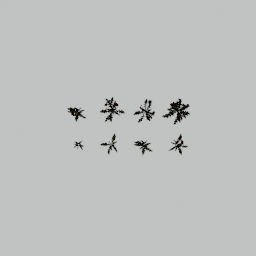
Label: nature